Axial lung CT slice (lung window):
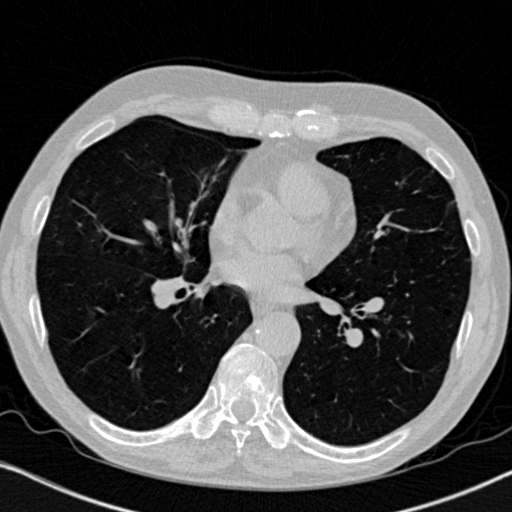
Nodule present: no